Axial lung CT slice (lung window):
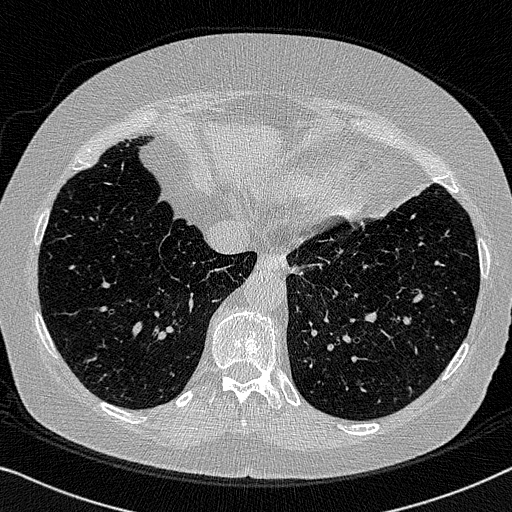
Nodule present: no